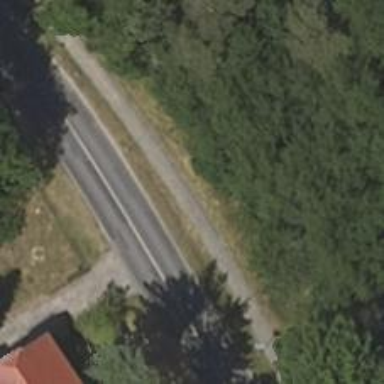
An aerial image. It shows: Asphalt path.